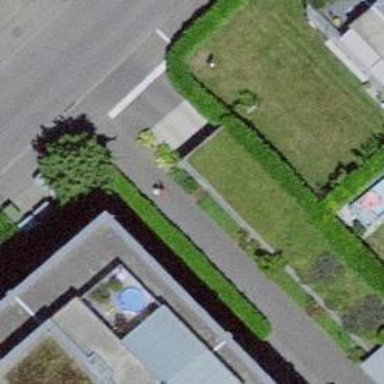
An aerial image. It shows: Bollard barrier.